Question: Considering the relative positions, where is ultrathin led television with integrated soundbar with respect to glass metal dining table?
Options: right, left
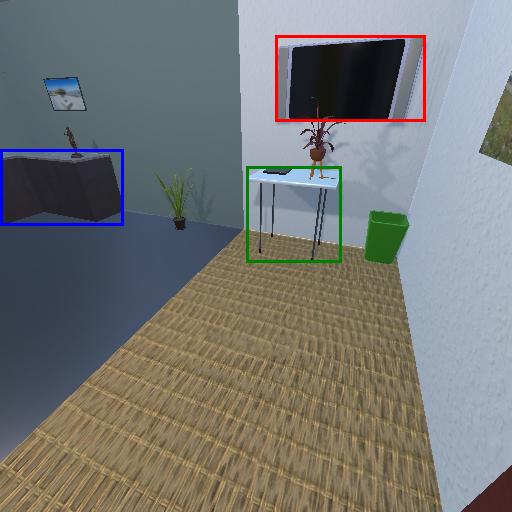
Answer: right